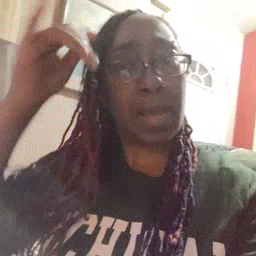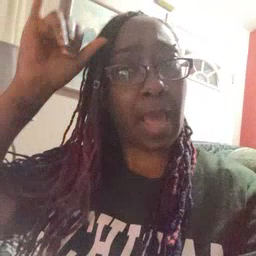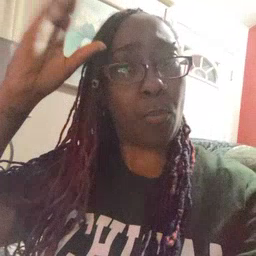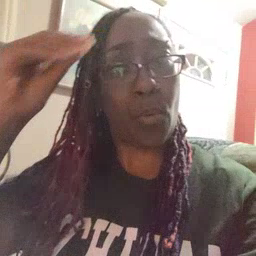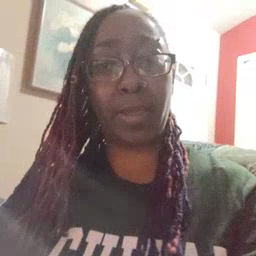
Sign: cowboy